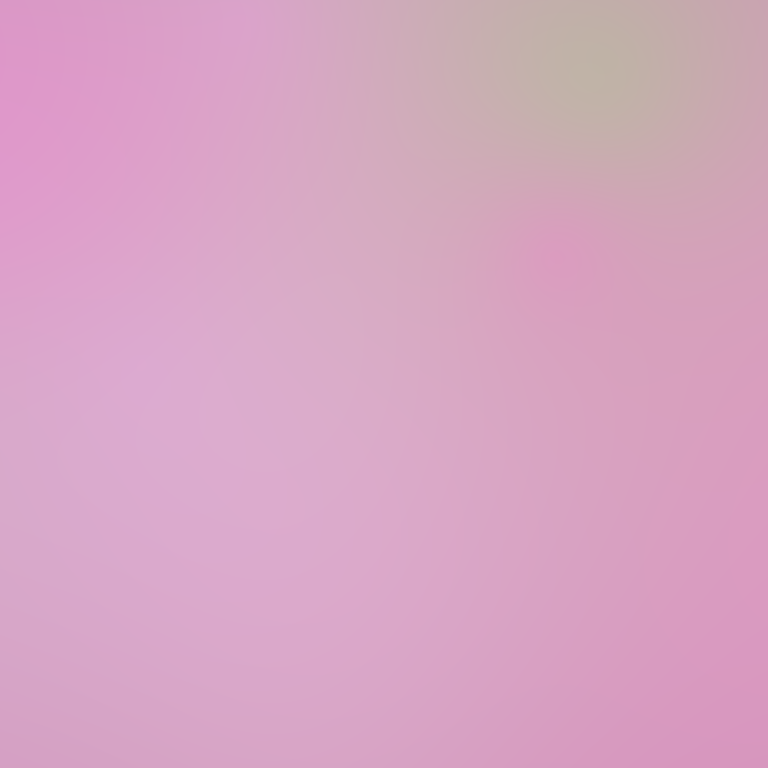
Abstract light effect, smooth gradient from soft pink to light beige, calm atmosphere, diffuse light, no room, no furniture, no objects.